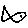
Label: fish